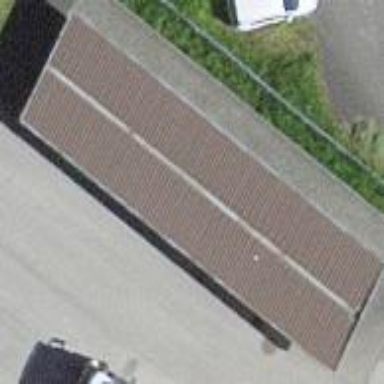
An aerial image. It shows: View of roof of building.